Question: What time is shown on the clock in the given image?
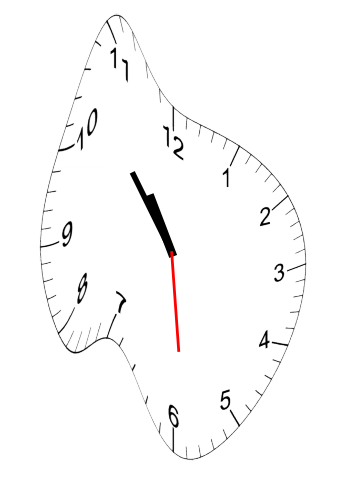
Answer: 10:53:29